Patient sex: M
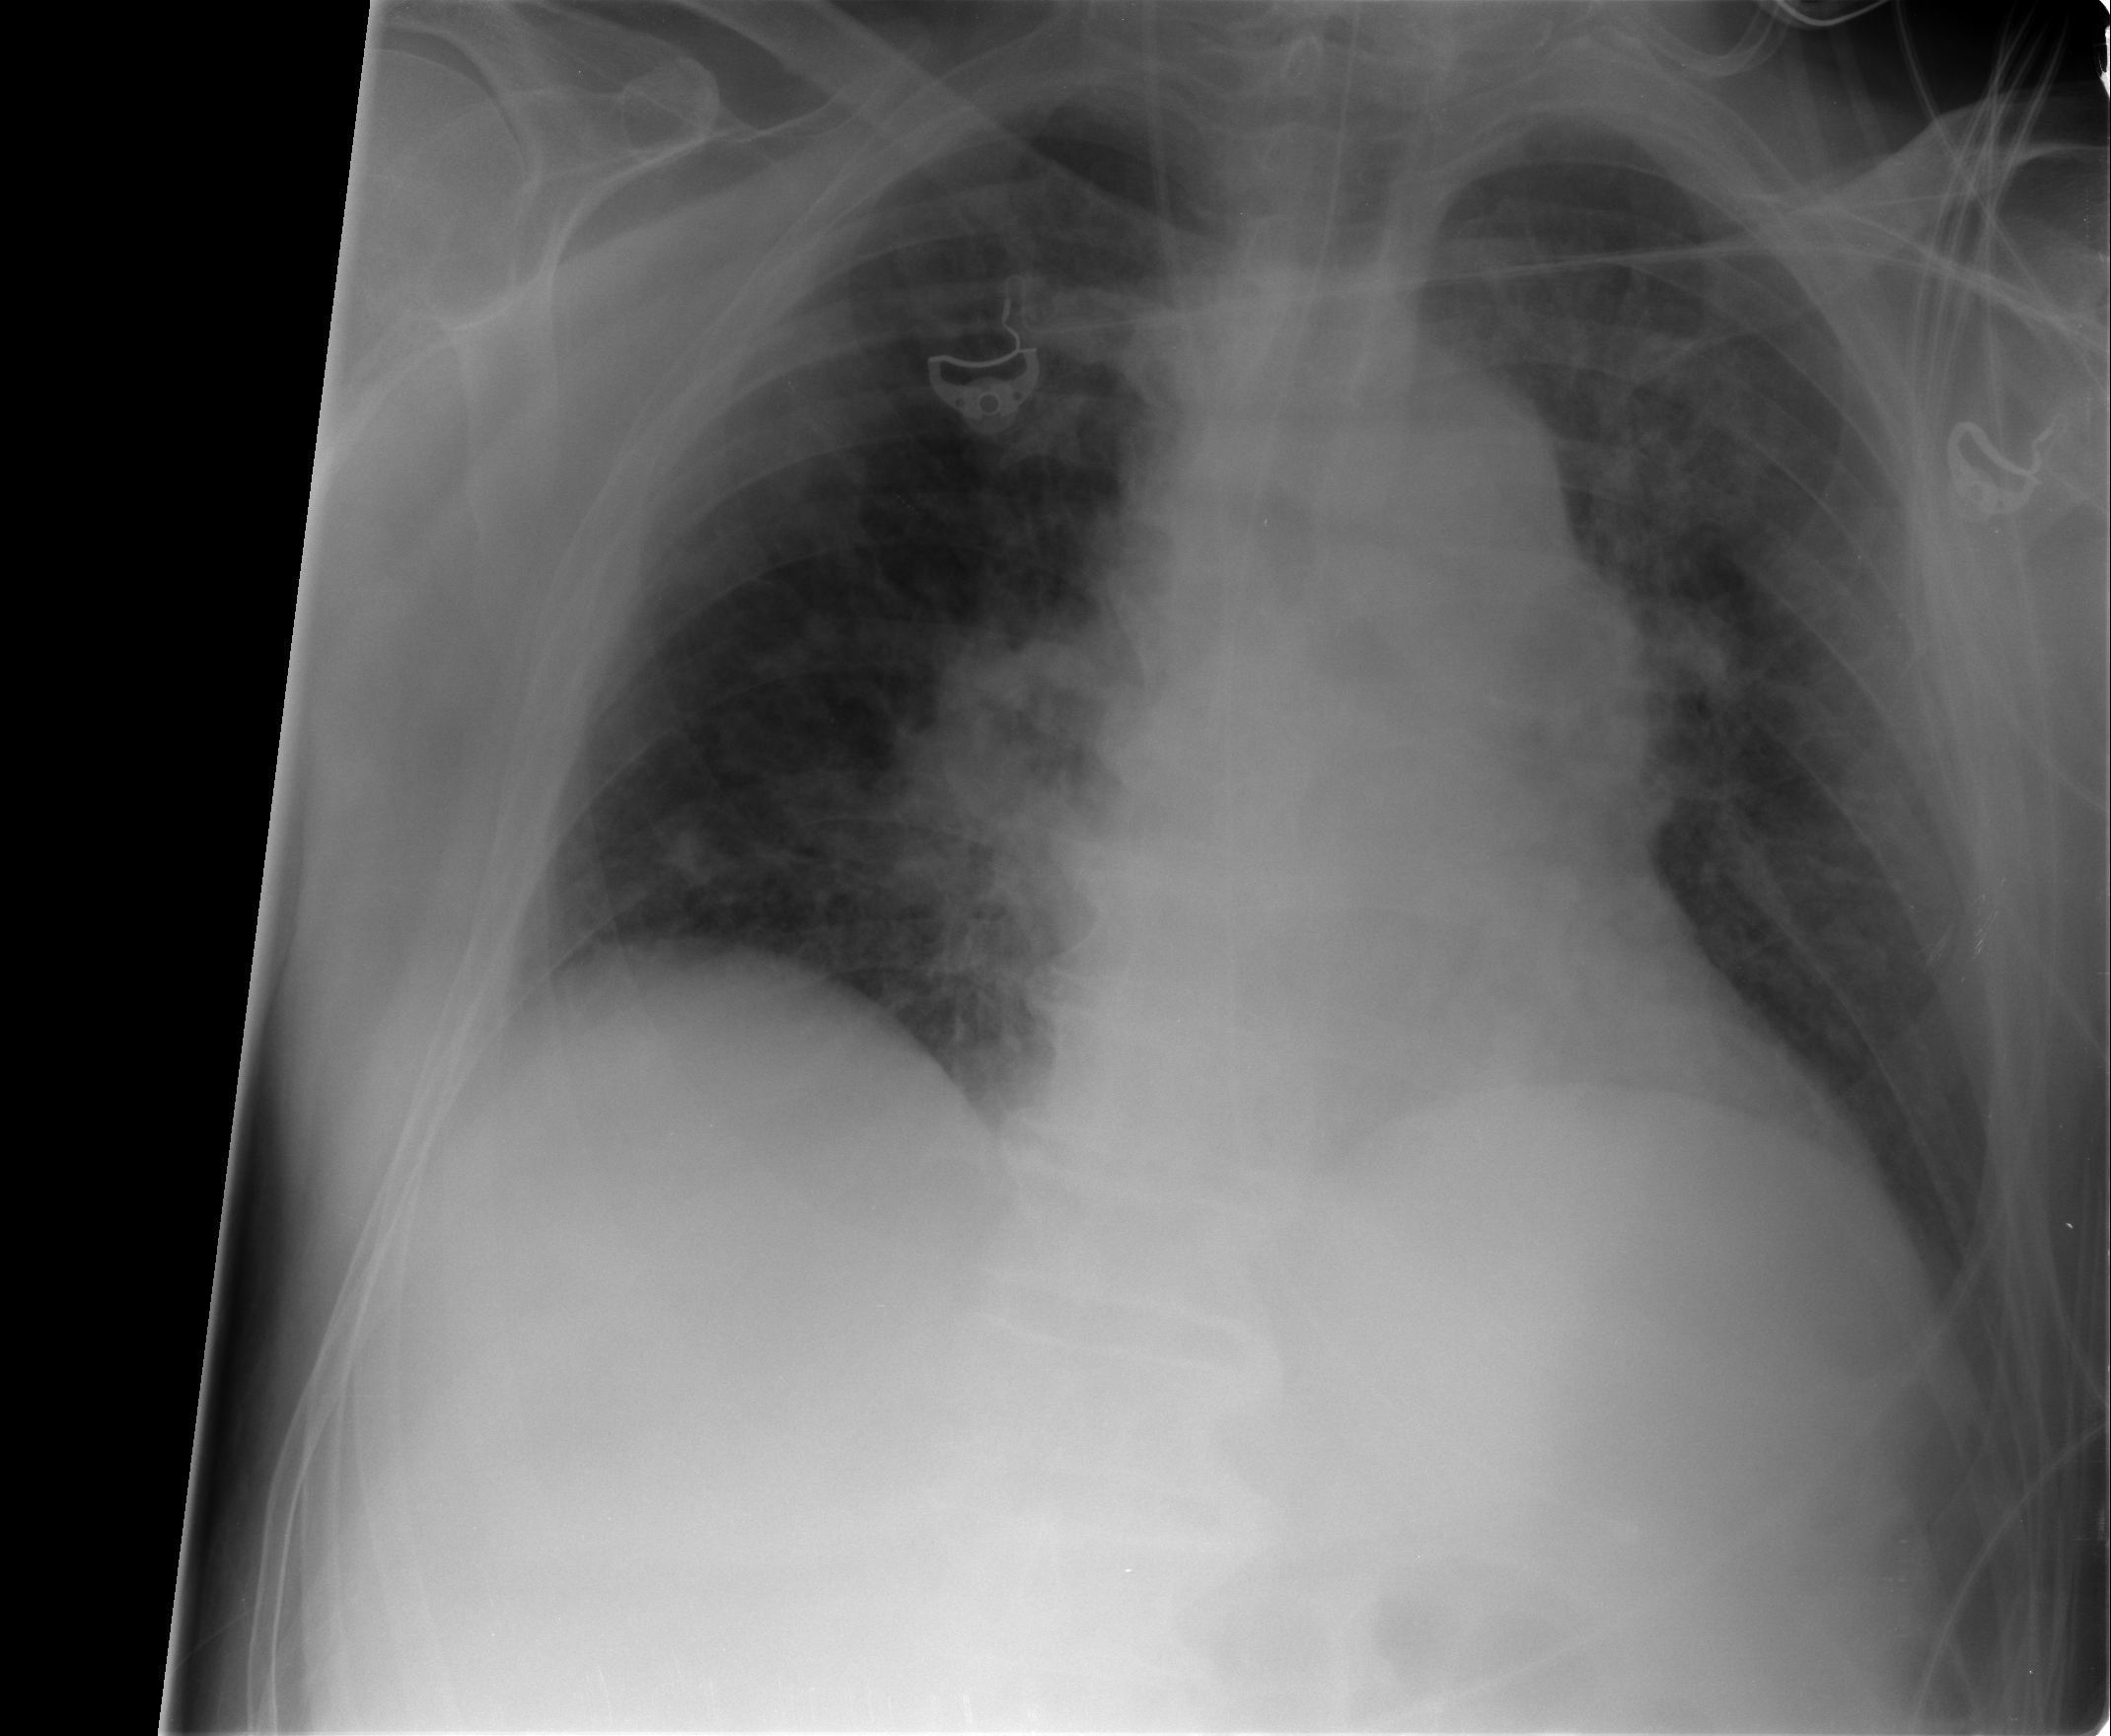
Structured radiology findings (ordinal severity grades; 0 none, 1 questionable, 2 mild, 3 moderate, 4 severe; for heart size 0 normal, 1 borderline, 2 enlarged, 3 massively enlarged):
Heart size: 1
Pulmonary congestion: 2
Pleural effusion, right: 0
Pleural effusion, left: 0
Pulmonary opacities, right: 0
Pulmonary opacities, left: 0
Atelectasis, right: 1
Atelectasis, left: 1